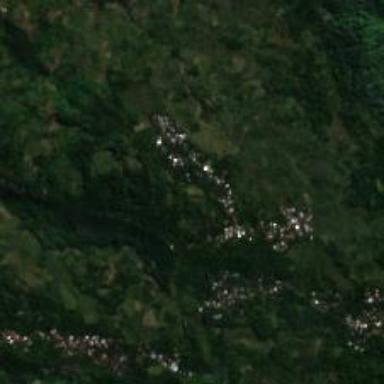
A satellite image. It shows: Village.